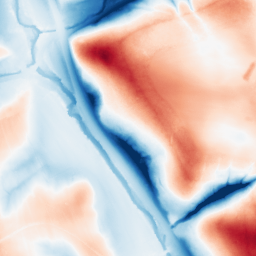
Category: trend_removal
Decomposition family: local_polynomial
Decomposition parameters: window_size: 101
degree: 2
Upsampling method: quartic
Upsampling parameters: scale: 2
Upsampling scale: 2